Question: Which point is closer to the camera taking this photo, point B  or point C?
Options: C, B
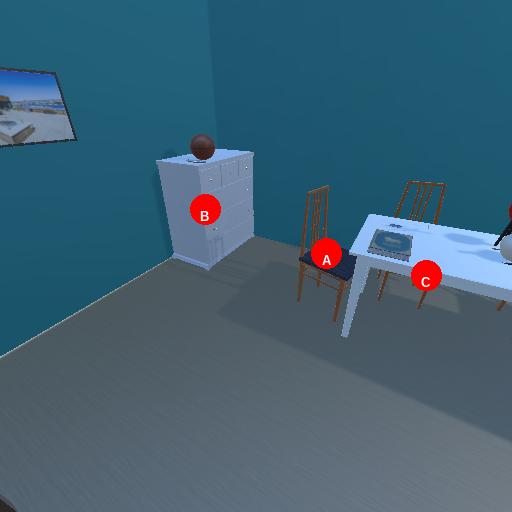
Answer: C